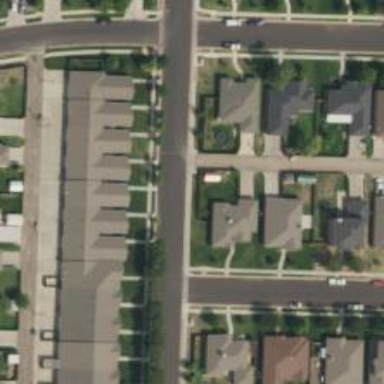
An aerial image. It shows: Alleyway designated as service road.